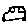
Label: car